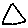
Label: triangle